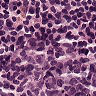
Metastatic tissue present: no